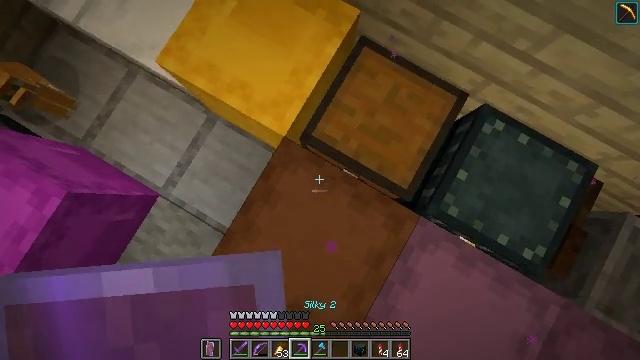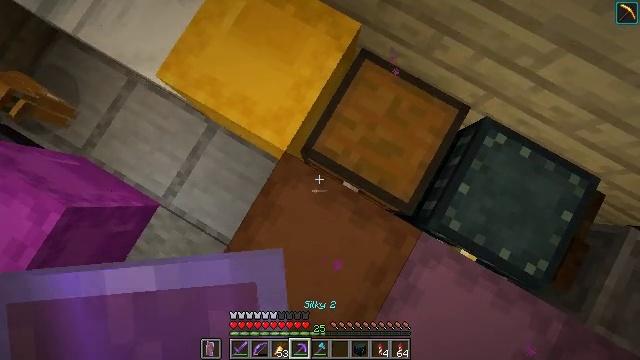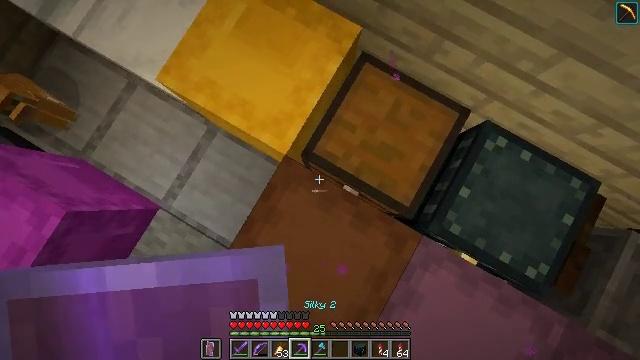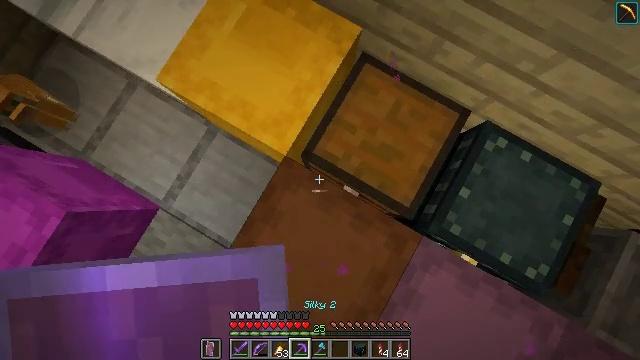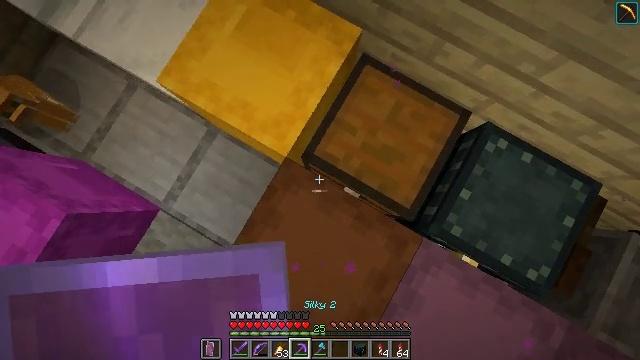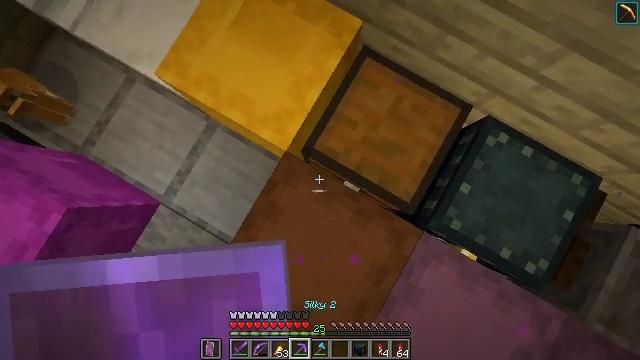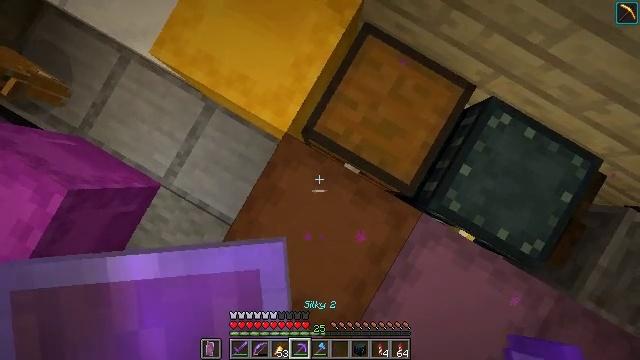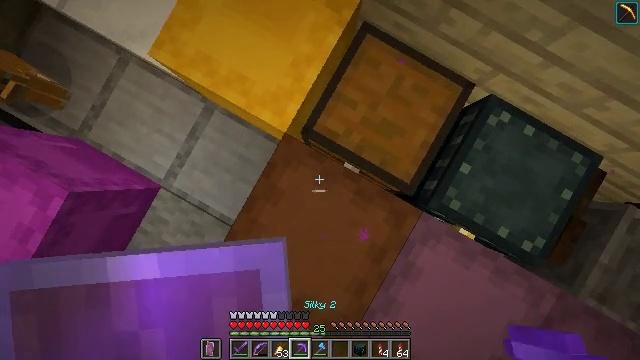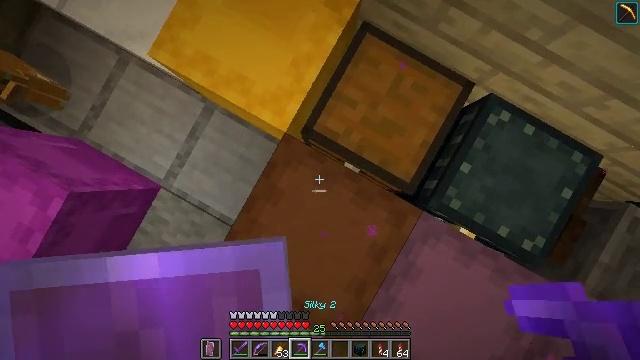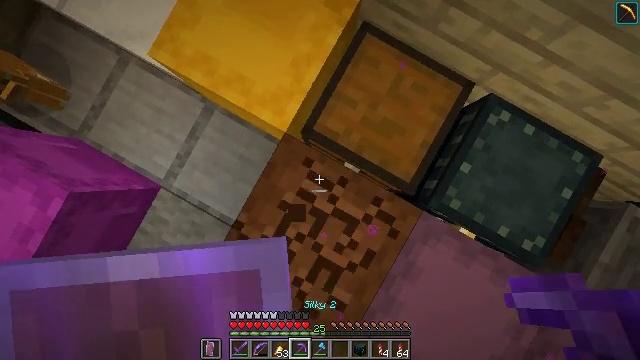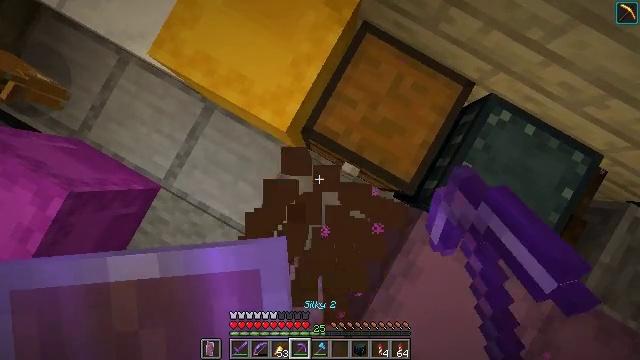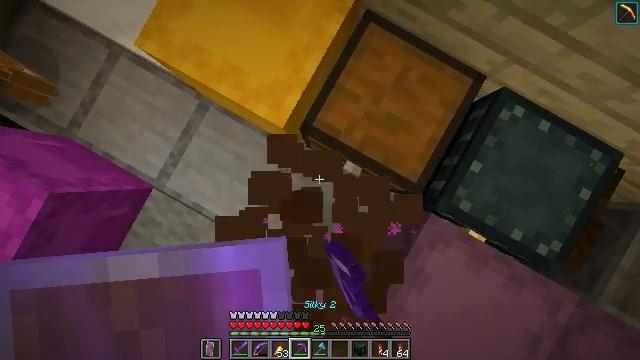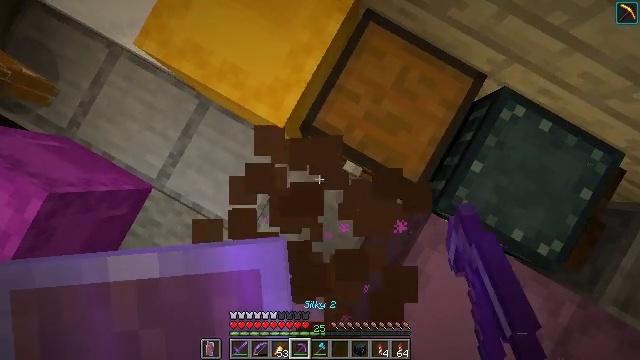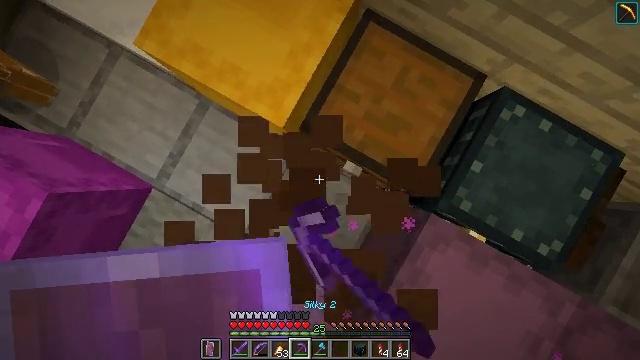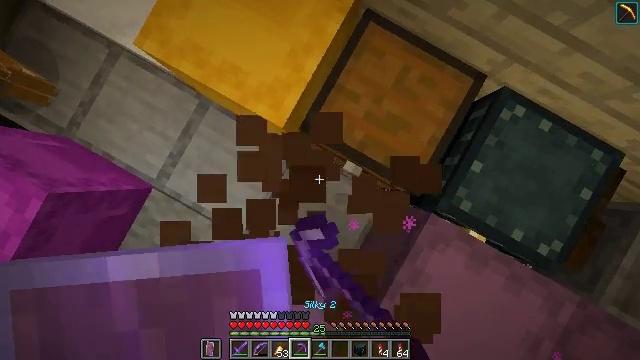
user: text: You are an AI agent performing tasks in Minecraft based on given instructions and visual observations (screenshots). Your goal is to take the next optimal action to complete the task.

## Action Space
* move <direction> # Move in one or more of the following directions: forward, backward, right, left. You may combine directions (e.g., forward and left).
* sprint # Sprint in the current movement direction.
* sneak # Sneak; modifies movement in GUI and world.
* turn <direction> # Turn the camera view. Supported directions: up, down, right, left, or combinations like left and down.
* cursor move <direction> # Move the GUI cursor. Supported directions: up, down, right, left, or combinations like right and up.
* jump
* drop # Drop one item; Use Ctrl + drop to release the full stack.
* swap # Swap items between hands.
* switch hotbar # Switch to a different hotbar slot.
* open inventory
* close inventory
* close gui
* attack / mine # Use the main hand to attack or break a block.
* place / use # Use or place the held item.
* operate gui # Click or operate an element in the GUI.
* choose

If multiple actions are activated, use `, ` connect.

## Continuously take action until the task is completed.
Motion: motion action
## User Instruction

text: Attack the brown shulker box to remove it.
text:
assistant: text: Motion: no_op
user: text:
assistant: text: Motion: no_op
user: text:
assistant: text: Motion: no_op
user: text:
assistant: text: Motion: no_op
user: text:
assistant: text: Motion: turn down
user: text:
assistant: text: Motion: turn down
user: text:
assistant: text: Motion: turn down
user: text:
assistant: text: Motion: turn down
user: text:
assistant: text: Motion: attack / mine
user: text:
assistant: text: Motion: attack / mine
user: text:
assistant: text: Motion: attack / mine
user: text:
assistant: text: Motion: attack / mine
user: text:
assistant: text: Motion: attack / mine
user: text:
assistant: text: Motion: attack / mine
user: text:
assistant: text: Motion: attack / mine